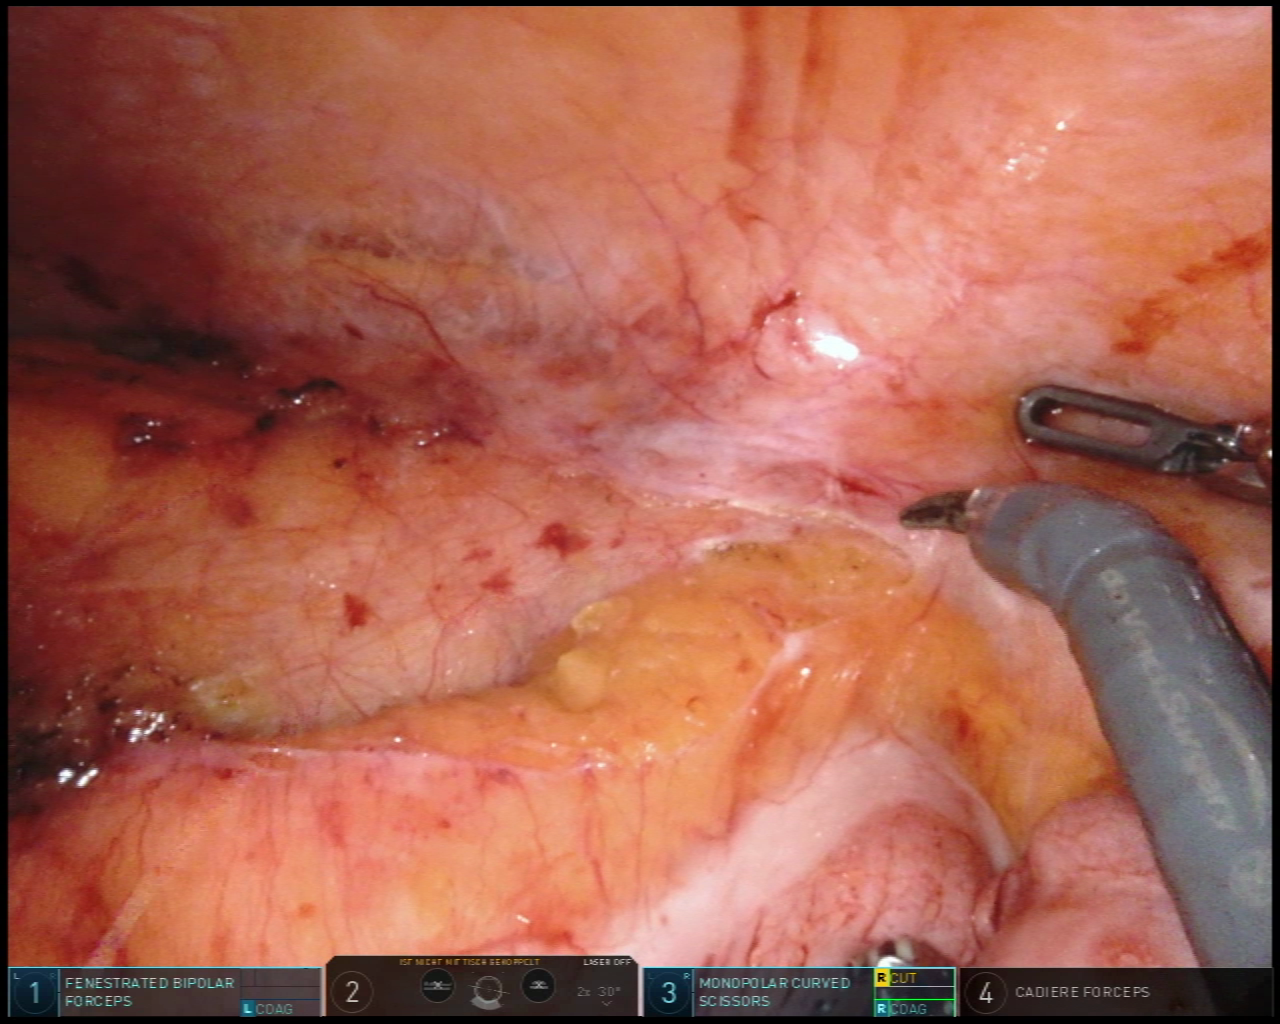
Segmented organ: abdominal_wall
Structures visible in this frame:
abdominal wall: yes
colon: yes
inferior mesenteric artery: no
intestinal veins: no
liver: no
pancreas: no
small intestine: no
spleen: no
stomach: no
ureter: no
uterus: no
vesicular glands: no